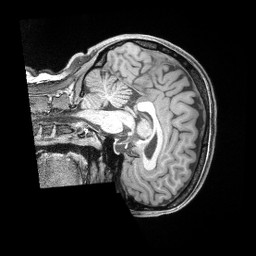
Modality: T1w
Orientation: sagittal
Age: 39
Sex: female
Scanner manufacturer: siemens
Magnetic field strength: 3 T
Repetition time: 2 s
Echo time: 0.00211 s